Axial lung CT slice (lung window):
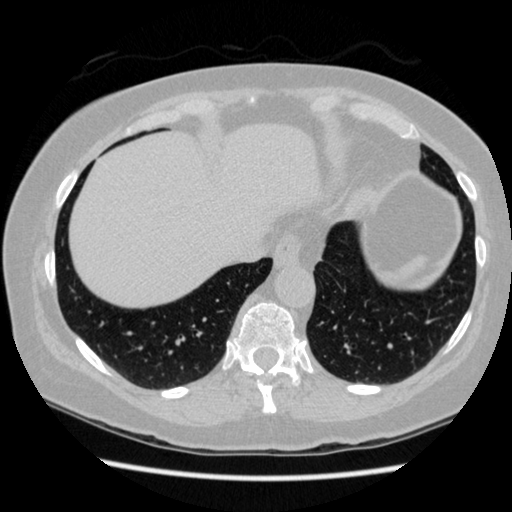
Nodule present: no